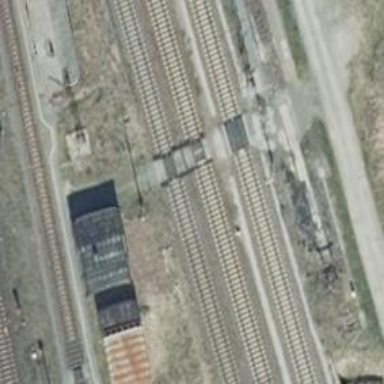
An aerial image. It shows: Railway crossing.